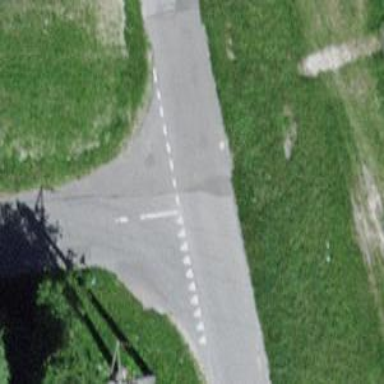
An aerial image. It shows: Road with "give way" sign.